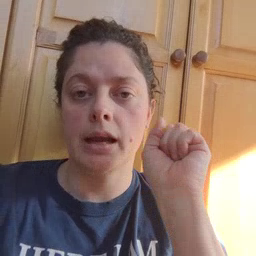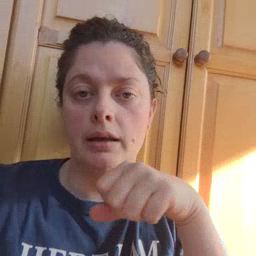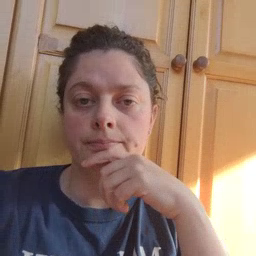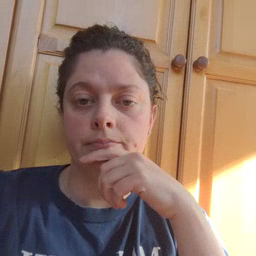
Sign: can